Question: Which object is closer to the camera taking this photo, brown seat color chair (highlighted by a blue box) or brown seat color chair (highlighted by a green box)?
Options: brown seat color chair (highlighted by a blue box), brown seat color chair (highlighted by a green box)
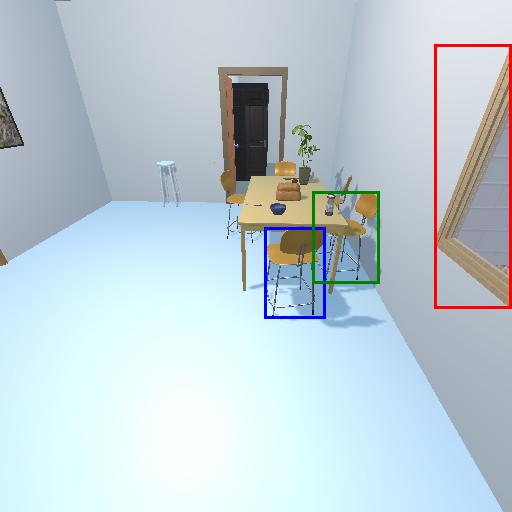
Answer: brown seat color chair (highlighted by a blue box)